RGB frame:
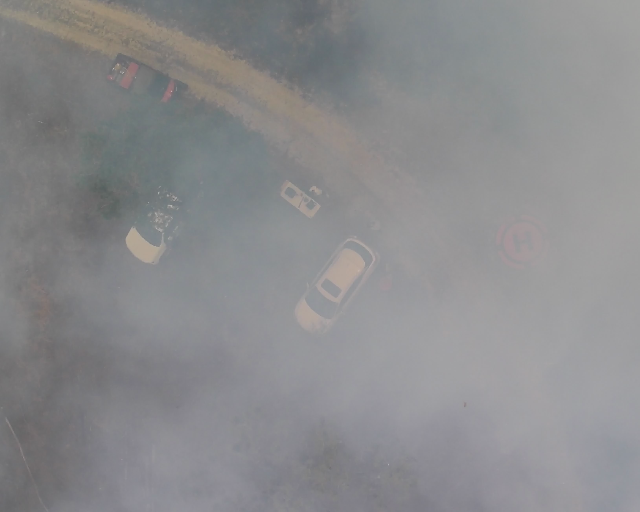
Thermal frame:
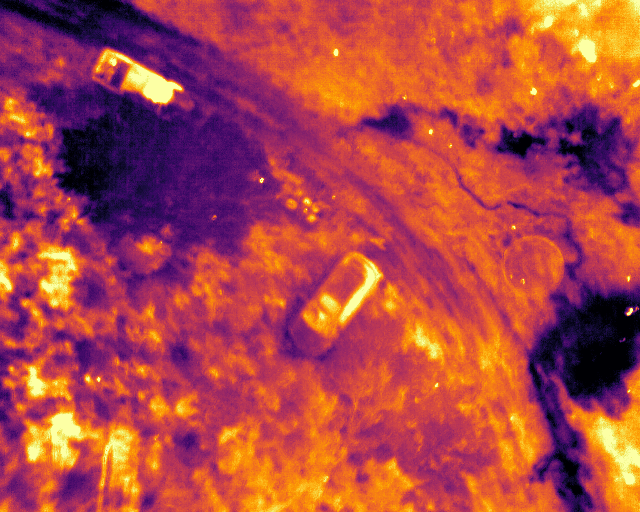
Captured: 2026-02-26 03:05:09
Pixels at or above 80 °C: 0 (fraction of frame: 0)